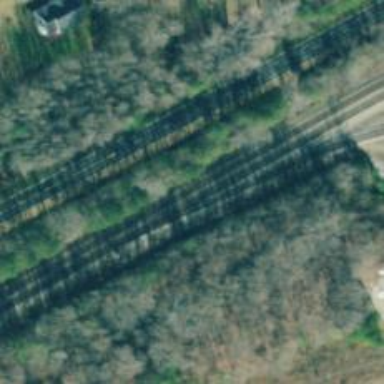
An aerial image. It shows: Railway spur junction.